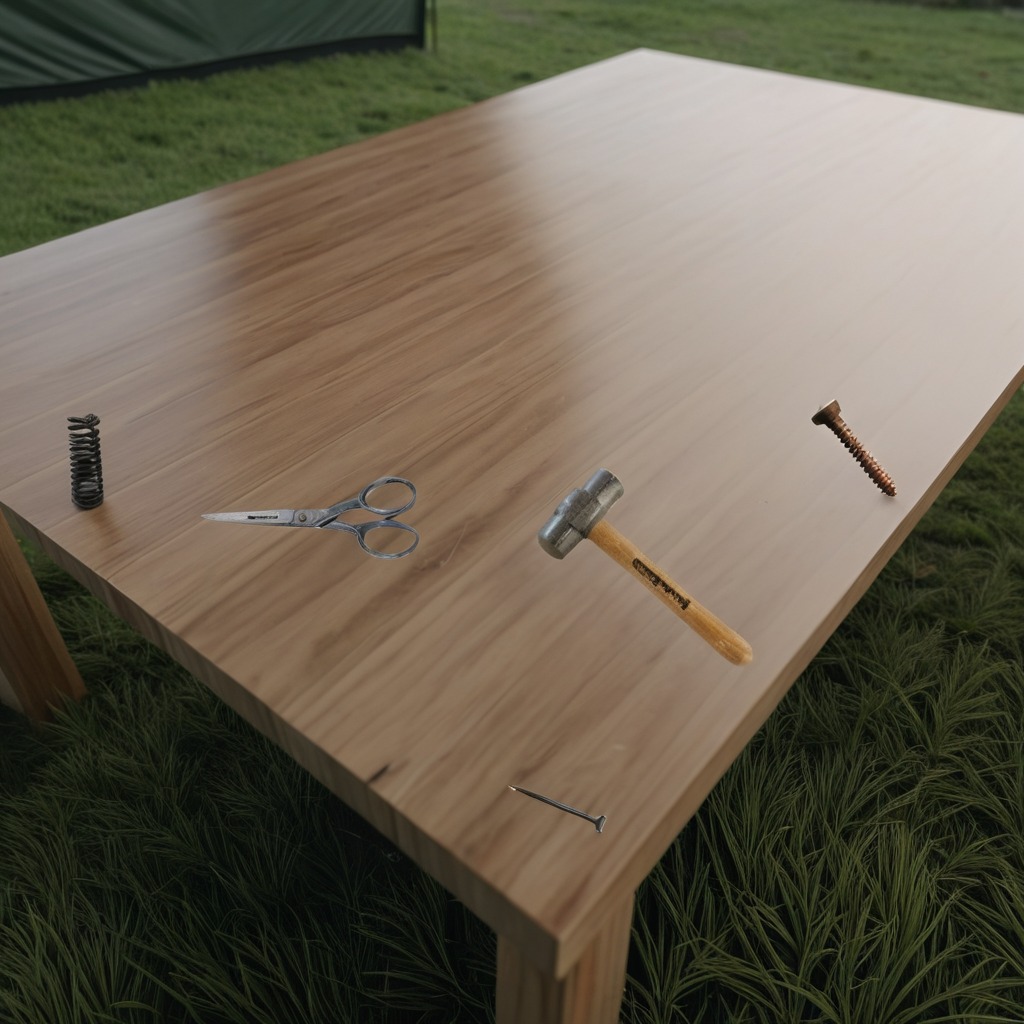
A metal machine screw, an iron nail, a hammer, a coiled metal spring, and a pair of scissors are lying on the wooden table.